Question: I tried this tutorial <URL> with GlassFish 4 and getting the error:
> SEVERE: jdbcrealm.invaliduserreason
WARNING: WEB9102: Web Login Failed: com.sun.enterprise.security.auth.login.common.LoginException: Login failed: Security Exception
I tried many diffrent things such as setting the log level to Finest,took the case sensitivity on table/columnnames into consideration, added "none" in the Algorithm statment ( <URL>, setSHA-256 in Password Encryption Algorithm and in Digest Alogirthm but none of suggested solutions worked for me.
I think the problem is connected to the "Password Encryption Algorithm:" statement, because this "Password Encryption Algorithm:" doesn't exist in the tutorial (he is using Glassfish 3.x)
This is my current Glassfish configuration.

Has someone an idea what I can try else?
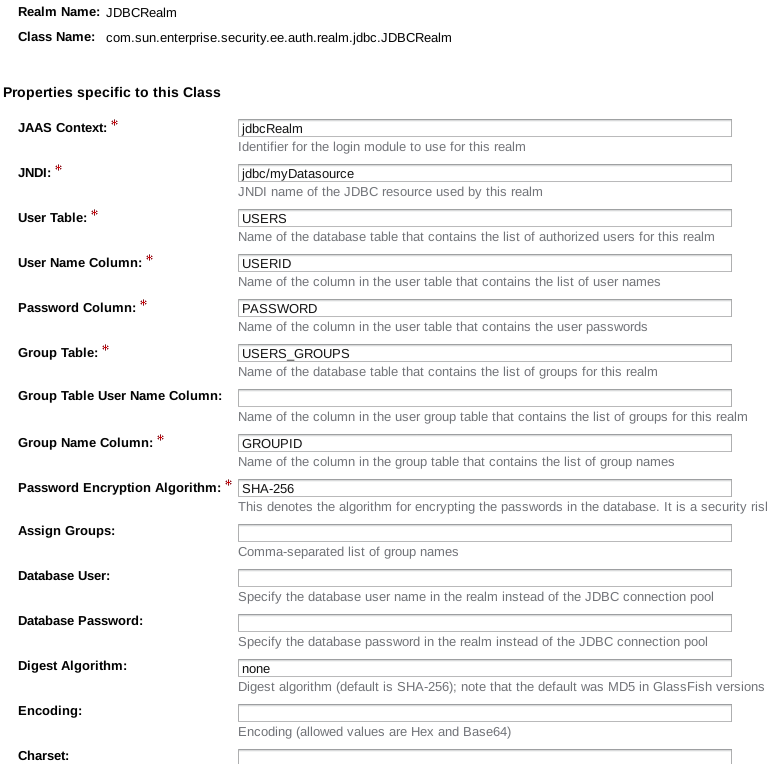
Answer: Ok, after setting the charset to UTF-8 it seems to be working. Also I can recommend video <URL> which is using glassfish 4.